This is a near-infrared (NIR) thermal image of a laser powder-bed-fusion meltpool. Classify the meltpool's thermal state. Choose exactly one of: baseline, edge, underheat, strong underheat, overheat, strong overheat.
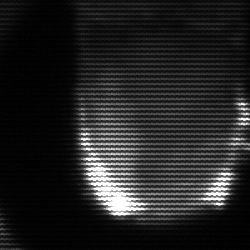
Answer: baseline